Field crop: maize
Growth stage: 2
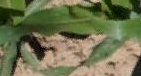
Species: maize